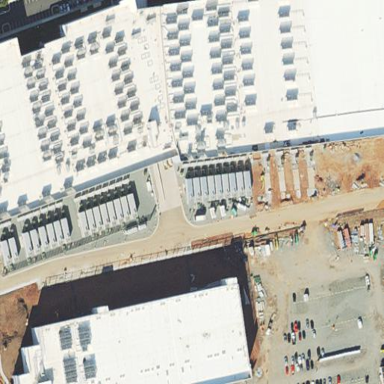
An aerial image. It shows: Data center building.